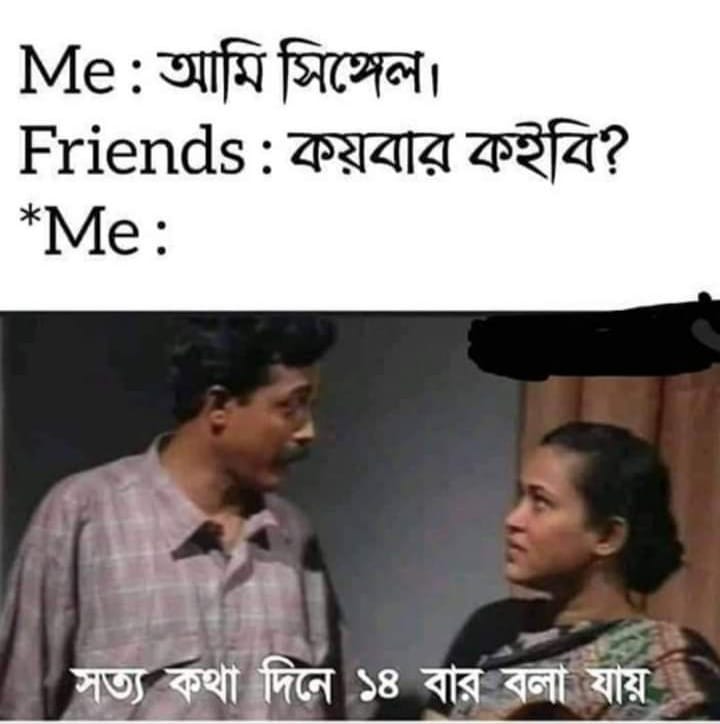
Caption: Me :  আমি সিঙ্গেল ।      Friends : কয়বার কইবি ?      *Me :  সত্য কথা দিনে ১৪ বার বলা যায়
Label: non-hate